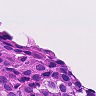
Metastatic tissue present: yes